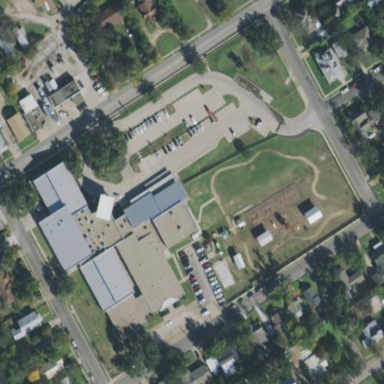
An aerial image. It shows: School.